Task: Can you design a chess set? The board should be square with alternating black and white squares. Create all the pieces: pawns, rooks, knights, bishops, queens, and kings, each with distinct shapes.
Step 842:
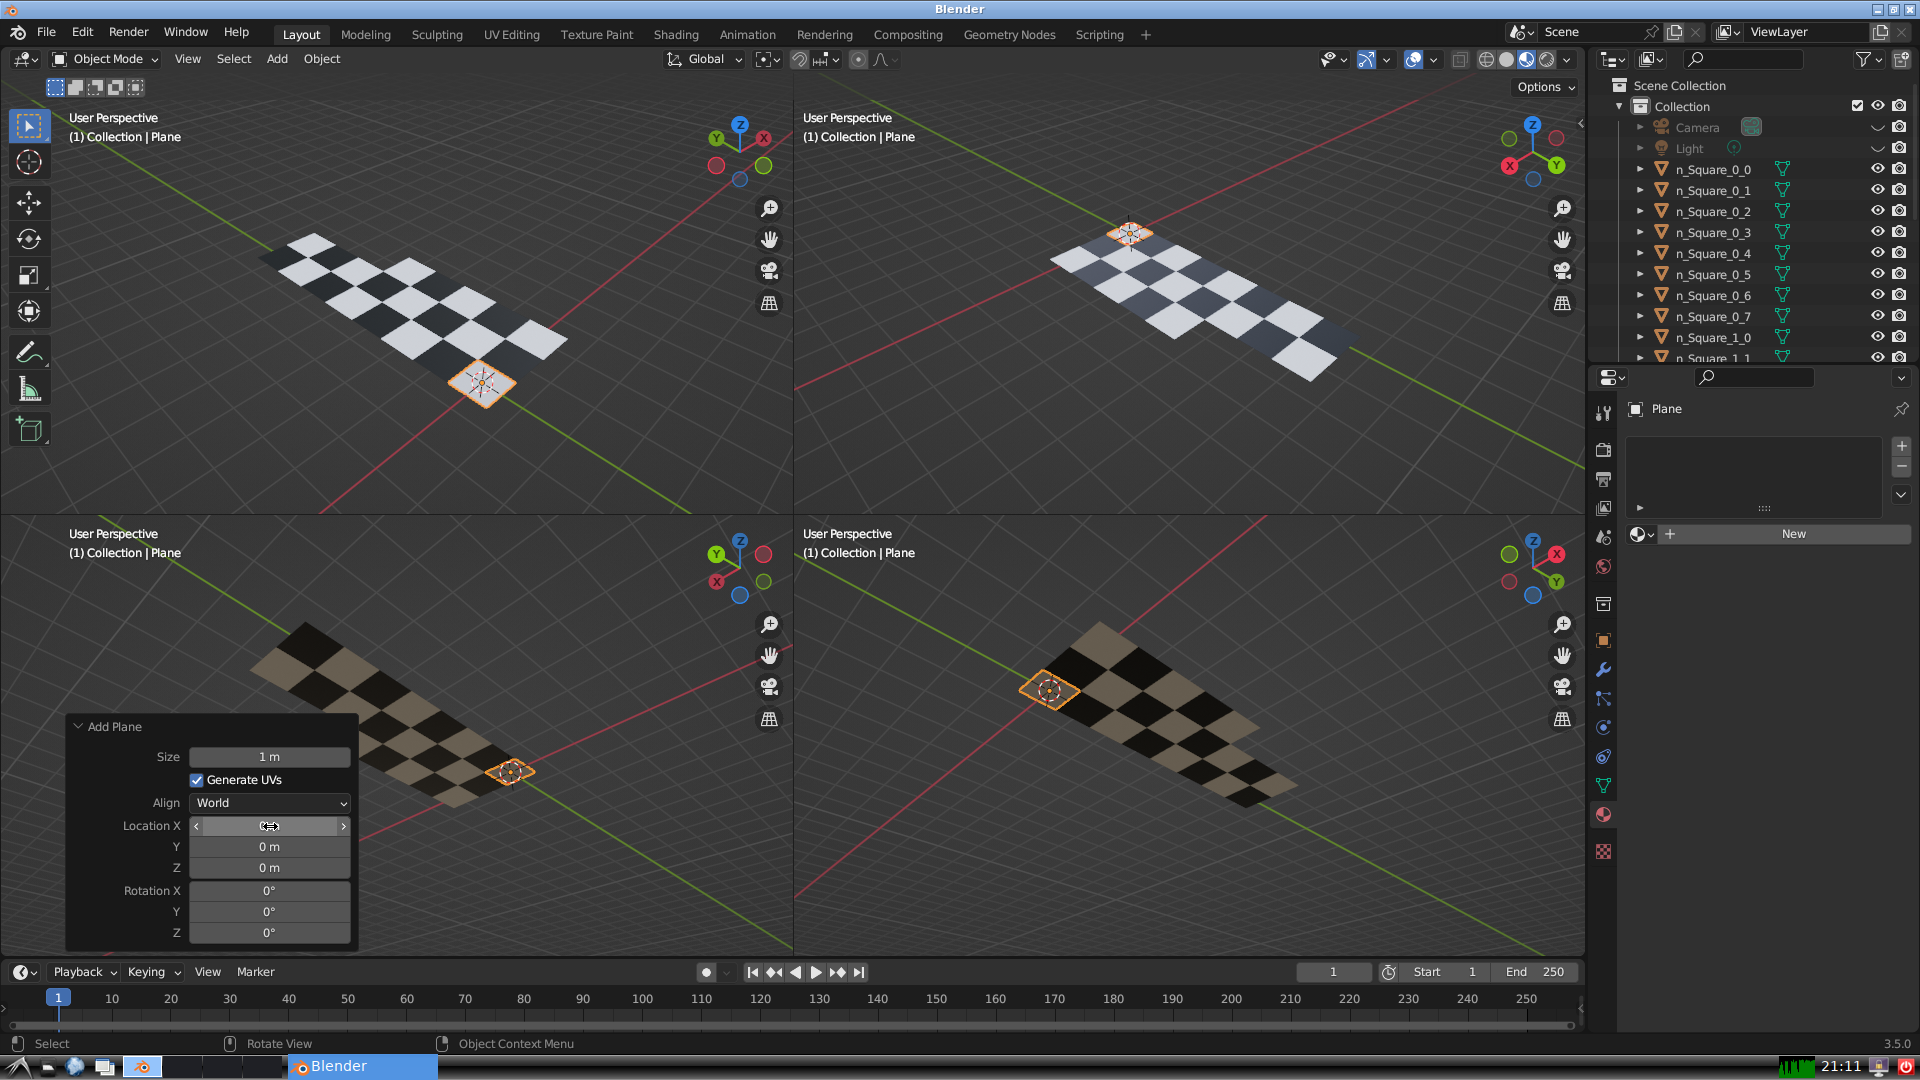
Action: click: no